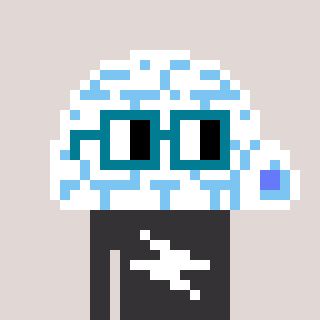
a pixel art character with square dark green glasses, a igloo-shaped head and a grayscale-colored body on a warm background